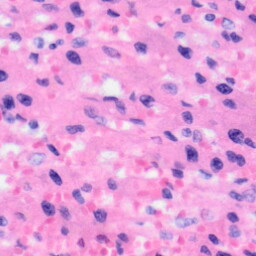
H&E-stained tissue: Liver